Question: I have three tables 'country','countrycontent' and 'language' and the create and insert statements for each table is shown in following script (you can directly create and insert data by just executing following script)
'''
CREATE TABLE <URL> NOT NULL, [flagdeleted] [bit] NULL,
CONSTRAINT [PK_country] PRIMARY KEY CLUSTERED
([id] ASC)WITH (PAD_INDEX = OFF, STATISTICS_NORECOMPUTE = OFF, IGNORE_DUP_KEY = OFF,
ALLOW_ROW_LOCKS = ON, ALLOW_PAGE_LOCKS = ON) ON [PRIMARY]) ON [PRIMARY];
'''
---
'''
CREATE TABLE [dbo].[language](
<URL> NULL,
<URL> NULL,[flagdeleted] [bit] NULL,
CONSTRAINT [PK_language] PRIMARY KEY CLUSTERED
([id] ASC)WITH (PAD_INDEX = OFF, STATISTICS_NORECOMPUTE = OFF, IGNORE_DUP_KEY = OFF,
ALLOW_ROW_LOCKS = ON, ALLOW_PAGE_LOCKS = ON) ON [PRIMARY]
) ON [PRIMARY];
'''
---
'''
SET ANSI_NULLS ON
GO
SET QUOTED_IDENTIFIER ON
GO
CREATE TABLE [dbo].[countrycontent](
[id] [int] IDENTITY(1,1) NOT NULL,[countryid] [int] NULL,
<URL> NULL,[flagdeleted] [bit] NULL,
CONSTRAINT [PK_countrycontent] PRIMARY KEY CLUSTERED
([id] ASC)WITH (PAD_INDEX = OFF, STATISTICS_NORECOMPUTE = OFF, IGNORE_DUP_KEY = OFF,
ALLOW_ROW_LOCKS = ON, ALLOW_PAGE_LOCKS = ON) ON [PRIMARY]) ON [PRIMARY]
GO
ALTER TABLE [dbo].[countrycontent] WITH CHECK ADD CONSTRAINT [FK_countrycontent_country]
FOREIGN KEY([countryid])
REFERENCES [dbo].[country] ([id])
GO
ALTER TABLE [dbo].[countrycontent] CHECK CONSTRAINT [FK_countrycontent_country]
GO
ALTER TABLE [dbo].[countrycontent] WITH CHECK ADD CONSTRAINT [FK_countrycontent_language]
FOREIGN KEY([languageid])
REFERENCES [dbo].[language] ([id])
GO
ALTER TABLE [dbo].[countrycontent] CHECK CONSTRAINT [FK_countrycontent_language]
GO
'''
---
## Inserting data in all tables
'''
INSERT INTO country(flagdeleted) VALUES(0),(0),(0),(0),(0),(0),(0),(0);
INSERT INTO <URL>
VALUES ('English','EN',0),
('Hindi','HI',0),('Polish','PO',0),
('Chinese','CH',0),('Russian','RU',0);
INSERT INTO countrycontent(countryid,languageid,flagdeleted,name) VALUES
(1,1,0,N'India'),(1,2,0,N'bhaart'),(1,3,0,N'Indie'),(1,4,0,N'Yin Du '),(1,5,0,N'Indiia'),
(2,1,0,N'Australia'),(2,2,0,N'oNsttreliyaa'),(2,3,0,N'Australia'),(2,4,0,N'Ao Da Li Ya '),(2,5,0,N'Avstraliia'),
(3,1,0,N'China'),(3,2,0,N'ciin'),(3,3,0,N'Chiny'),(3,4,0,N'Zhong Guo '),(3,5,0,N'Kitai'),
(4,1,0,N'Canada'),(4,2,0,N'knaaddaa'),(4,3,0,N'Kanada'),(4,4,0,N'Jia Na Da '),(4,5,0,N'Kanada'),
(5,1,0,N'Japan'),(5,2,0,N'jaapaan'),(5,3,0,N'Japonia'),(5,4,0,N'Ri Ben '),
(6,1,0,N'Russia'),(6,2,0,N'ruus'),(6,3,0,N'Rosja'),
(7,1,0,N'South Africa'),(7,2,0,N'dkssinn aphriikaa'),
(8,1,0,N'United Kingdom');
'''
---
I need Output of the Query/stored procedure as shown in below image:
---
I have created the stored procedure as follow.
---
'''
CREATE PROCEDURE GetCountryList
AS
BEGIN
SET NOCOUNT ON;
SELECT c.id AS countryid, l.code languagecode , cc.NAME
FROM country c
INNER JOIN countrycontent cc ON c.id= cc.countryid AND c.flagdeleted = 0 AND cc.flagdeleted =0
INNER JOIN [language] l ON l.id = cc.languageid AND l.flagdeleted =0
END
GO
'''
Here make sure that,
the no. of languages in languages table may increase
the country in country table may increase
In both case the Query/stored procedure should work properly without any changes.
I mean Query/stored procedure should dynamic.
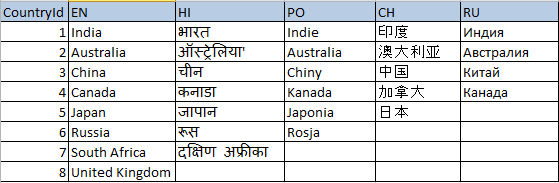
Answer: Bhavesh I think you want this
'''
DECLARE @cols AS NVARCHAR(MAX),
@cols1 AS NVARCHAR(MAX),
@query AS NVARCHAR(MAX)
select @cols = STUFF((SELECT ',' + QUOTENAME(rtrim(ltrim(code)))
from [language] order by id
FOR XML PATH(''), TYPE
).value('.', 'NVARCHAR(MAX)')
,1,1,'')
select @cols1 = STUFF((SELECT 'Isnull(' + QUOTENAME(rtrim(ltrim(code))) + ','''') as ' + QUOTENAME(rtrim(ltrim(code))) + ','
from [language] Order by id
FOR XML PATH(''), TYPE
).value('.', 'NVARCHAR(MAX)')
,1,0,'')
Set @cols1 = Left(@cols1 , LEN(@cols1) - 1)
set @query = 'SELECT countryid,' + @cols1 + '
from
(
select cc.countryid ,cc.name as countrycontentname, [language].code as languagename
from countrycontent cc
inner join [language] on cc.languageid = [language].id
) T
pivot
(
max (countrycontentname)
for languagename in (' + @cols + ')
) p '
execute sp_executesql @query;
'''